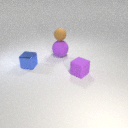
small blue metal cube in front of large purple rubber sphere